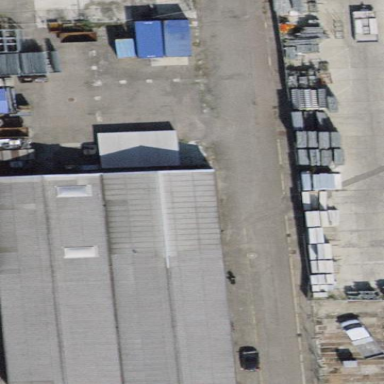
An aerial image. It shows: Industrial building.